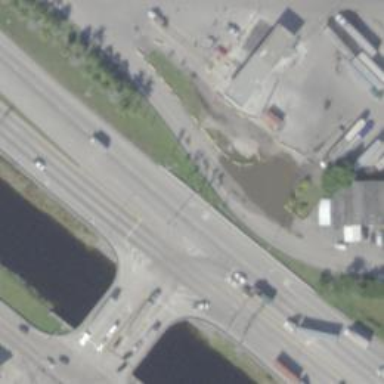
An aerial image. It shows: Trunk link highway.